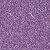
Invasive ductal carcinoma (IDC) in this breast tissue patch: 1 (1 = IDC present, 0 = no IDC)